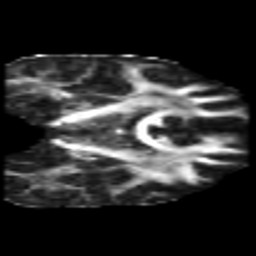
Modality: FA
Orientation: coronal
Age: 25
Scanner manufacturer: philips
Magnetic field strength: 3 T
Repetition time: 8.6 s
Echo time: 0.127 s